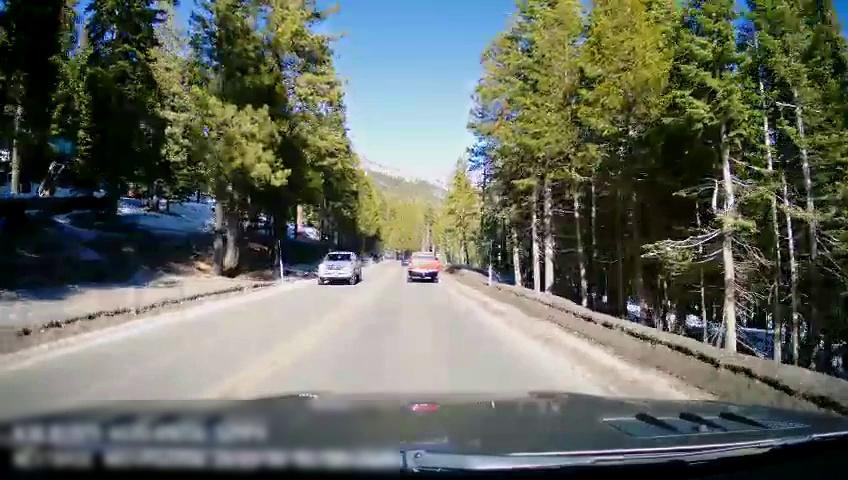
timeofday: Day
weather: Sunny
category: Drivable Space
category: Vehicles | SUV
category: Vehicles | Car
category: Vehicles | Truck
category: Lanes | Opposite Lane